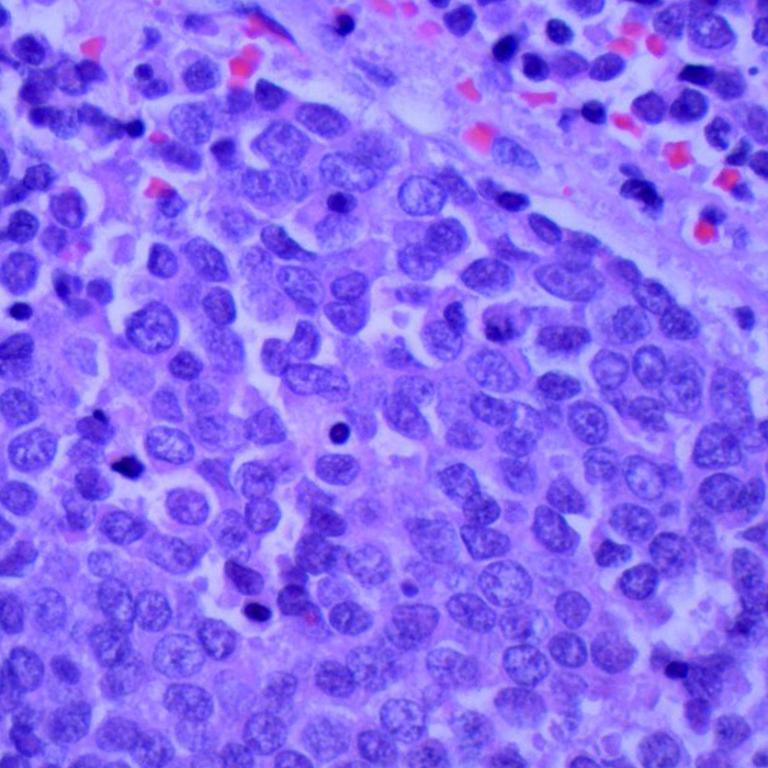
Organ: lung
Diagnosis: squamous carcinomas